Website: apple
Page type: customer-info-address
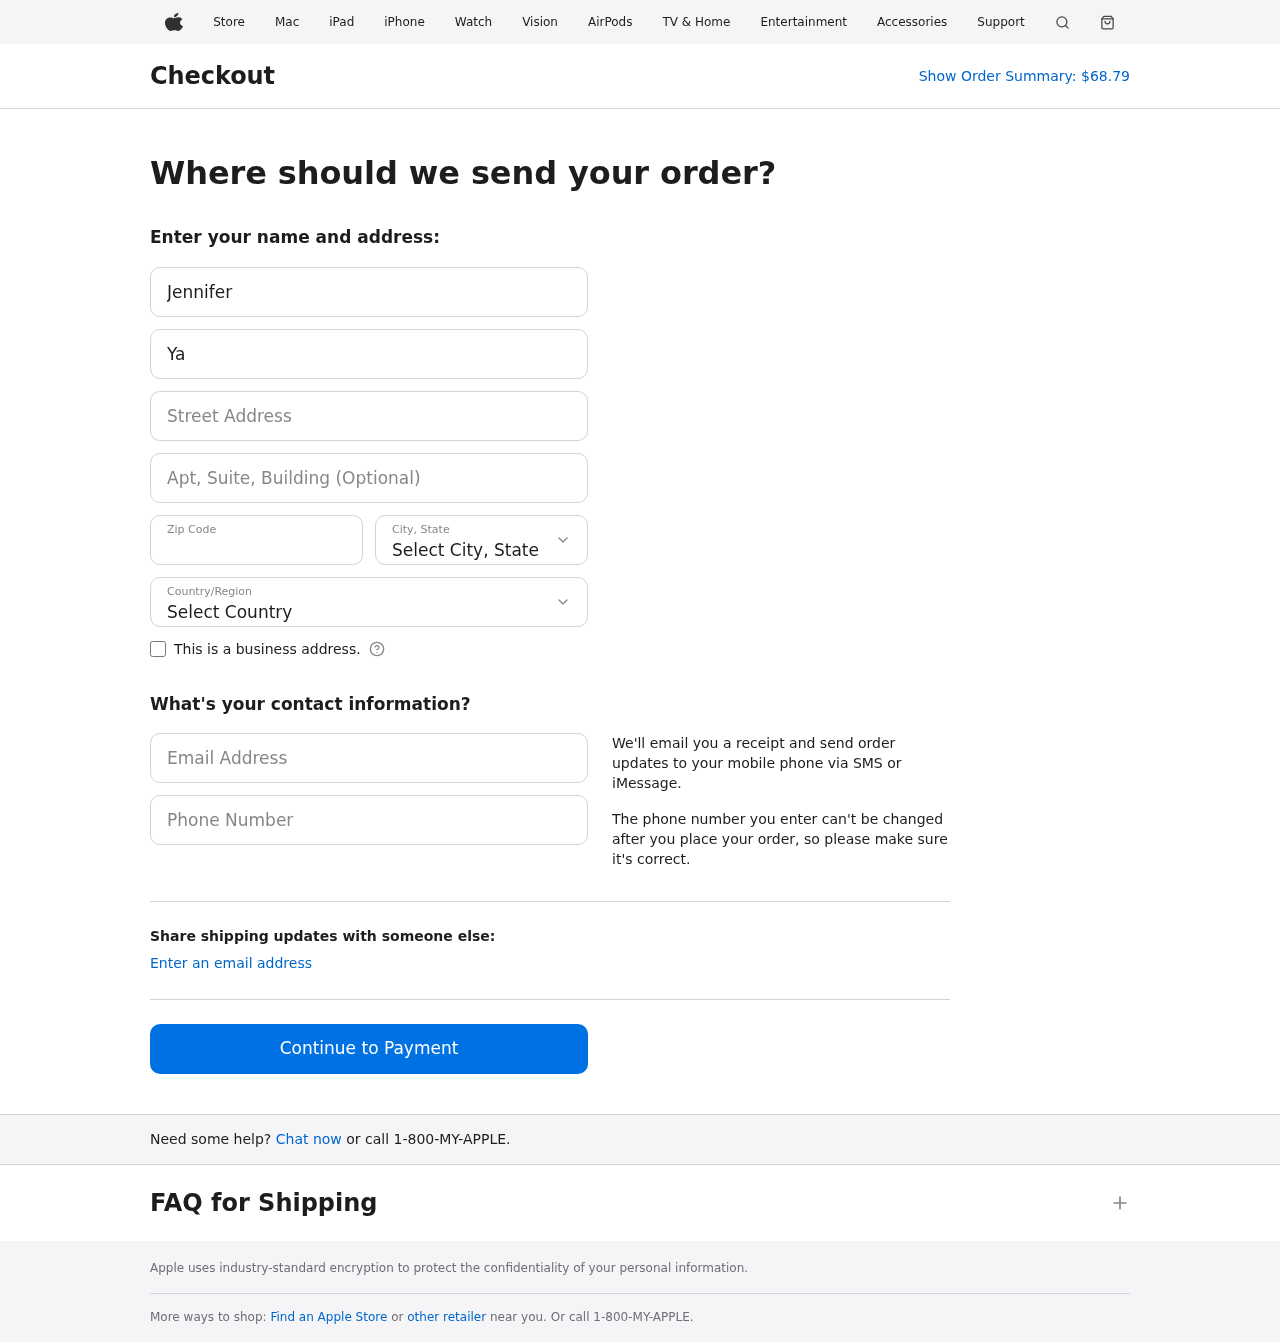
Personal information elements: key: PII_CITY_STATE
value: South Brandon, CA
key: PII_COUNTRY
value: United States
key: PII_EMAIL
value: jennifer_yates@yahoo.com
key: PII_FIRSTNAME
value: Jennifer
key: PII_LASTNAME
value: Yates
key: PII_PHONE
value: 9618124256
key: PII_POSTCODE
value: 56137
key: PII_STREET
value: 93146 Robert Stravenue Suite 796
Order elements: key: ORDER_TOTAL
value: $68.79